Question: I have a flat array of strings 'protocol.domainNames = ["a", "b", "c"]' and I'm trying to render it inside a component using this template:
'''
<select id="select-domain">
<option>Select domain</option>
<template is="dom-repeat" items="{{protocol.domainNames}}" as="domainName">
<option value="{{index}}">{{domainName}}</option>
</template>
</select>
'''
Unfortunately, I'm getting a list of '<option>'s that are empty:

All examples in the <URL> show lists containing objects, I can't find anything about flat lists being not supported. What am I doing wrong?
So the issue seems to be a bit more complex, see <URL> for reference. It turns out that pushing new items to 'protocol.domainNames' causes problems.
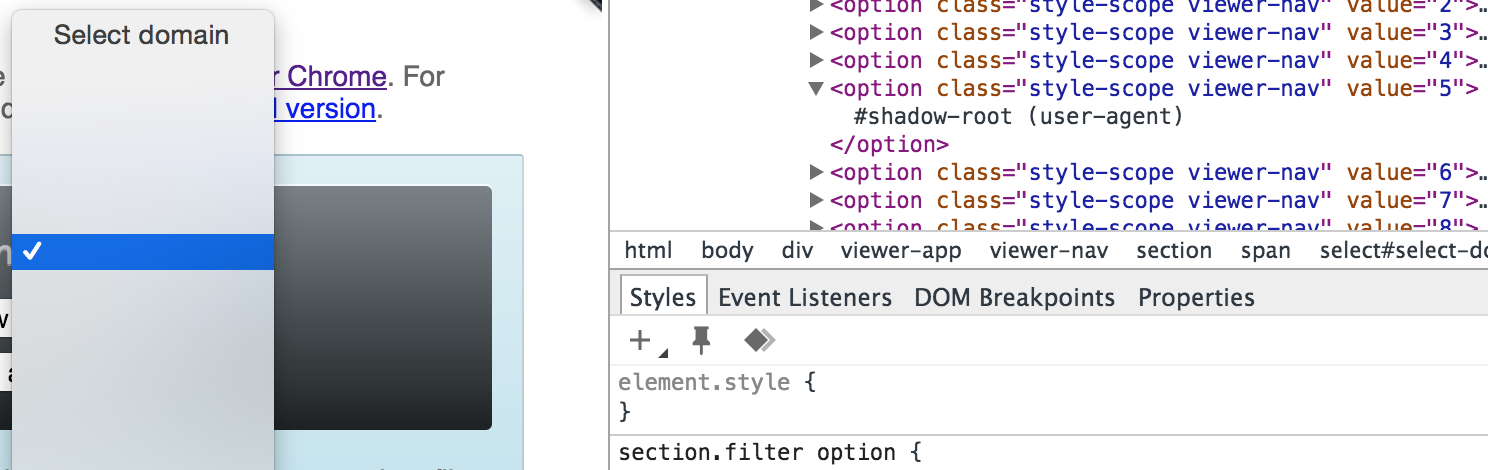
Answer: You need to do
'''
this.push('protocol.domainNames', item);
'''
instead of
'''
protocol.domainNames.push(item)
'''
so that Polymer can see your data changing.
The relevant documentation can be found at <URL>